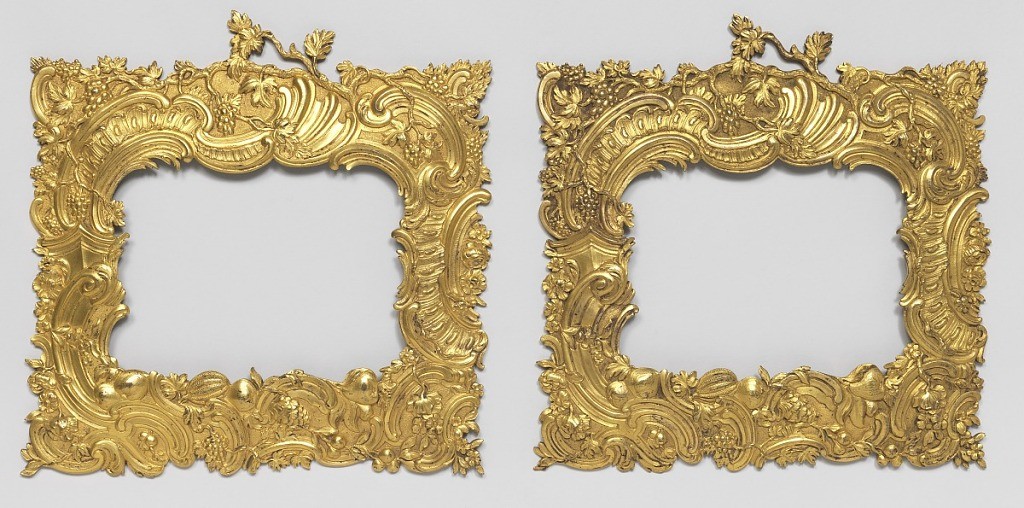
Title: Pair of frames
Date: ca. 1745
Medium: Cast and gilt bronze
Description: Each frame a horizontally oriented rectangle; cast decoration of rocaille scrolls ornamented with flowers and fruit.